Question: Structure of the application is:

Data is stored in SQLite DB. I see two 2 ways to accomplish it:
1) Create 3 separate activities for each Tab and put them as fragments
Question: how then I push a parameter for filtering to the next activity, for example Tab 1 received "Category 2", got the data from SQLite and showed it, then user swiped to Tab 2 ?
2) Put all Tabs data to 1 Activity and display filtered data in different views inside each tab
Question: is it possible?
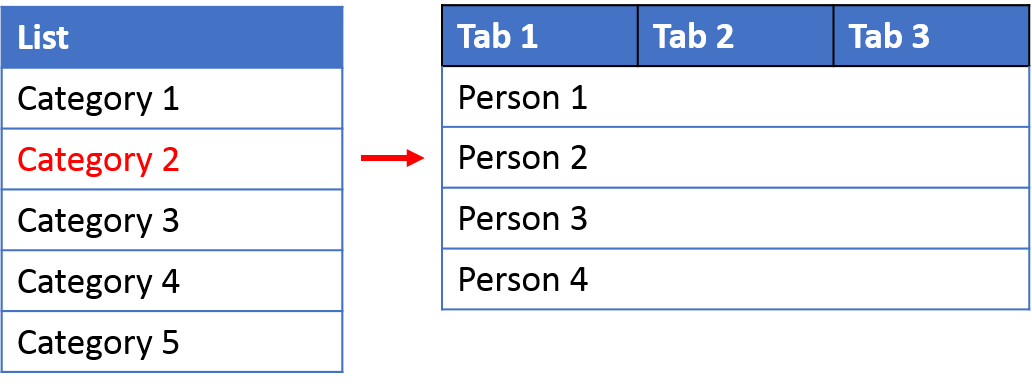
Answer: It is possible both ways,
for your first suggestion for implementation you can see here - <URL>; and for the second suggestion, you can implement it...
your question is too general,
I recommand you to learn about 'FragmentActivity' for start
EDIT after your comment:
you can pass parameters to the fragment with Bundle, in example (let's assume that our fragment called 'LocationFragment'):
'''
public static LocationsFragment newInstance(String param1, String param2) {
LocationsFragment fragment = new LocationsFragment();
Bundle args = new Bundle();
args.putString("prm1", param1);
args.putString("prm2", param2);
fragment.setArguments(args);
return fragment;
}
'''
and read the parameters like this ('LocationFragment.java'):
'''
@Override
public void onCreate(Bundle savedInstanceState) {
super.onCreate(savedInstanceState);
if (getArguments() != null) {
mParam1 = getArguments().getString("prm1");
mParam2 = getArguments().getString("prm2");
}
}
'''
This is also explaind in the first link,
you can pass the category and do whatever you need to do inside the 'onCreate' of your fragment.